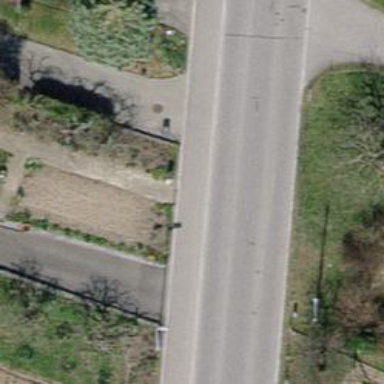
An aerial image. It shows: Tertiary road.